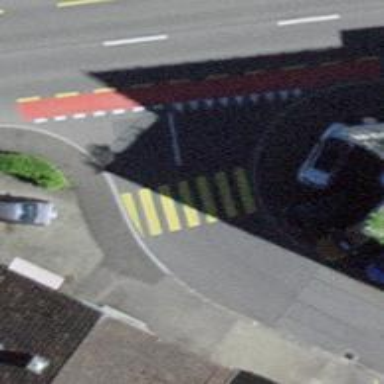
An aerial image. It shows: Marked asphalt footway with zebra crossing.